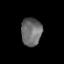
Tissue: prostate
Cell type: T cells
Senescence score: 0.3286
Nuclear area (px): 564
Mean DAPI intensity: 108.312